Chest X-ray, PA view. Patient: 48 years old, sex M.
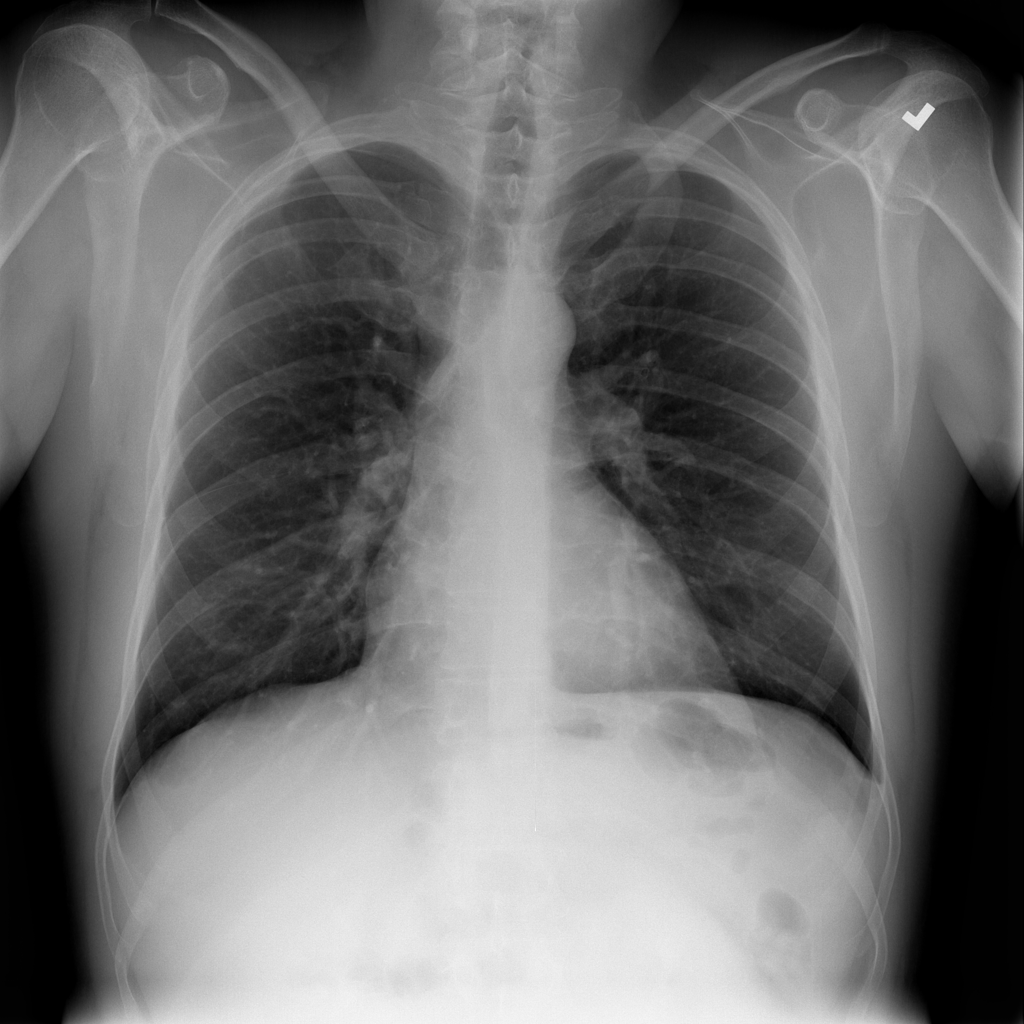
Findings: No Finding